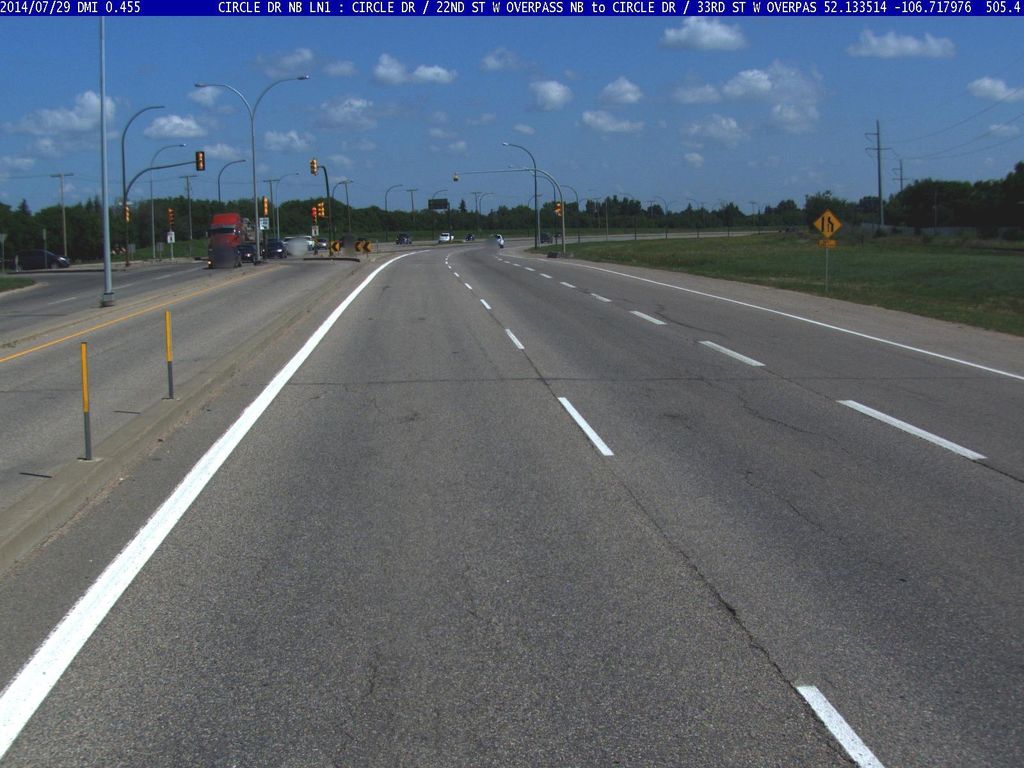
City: saskatoon